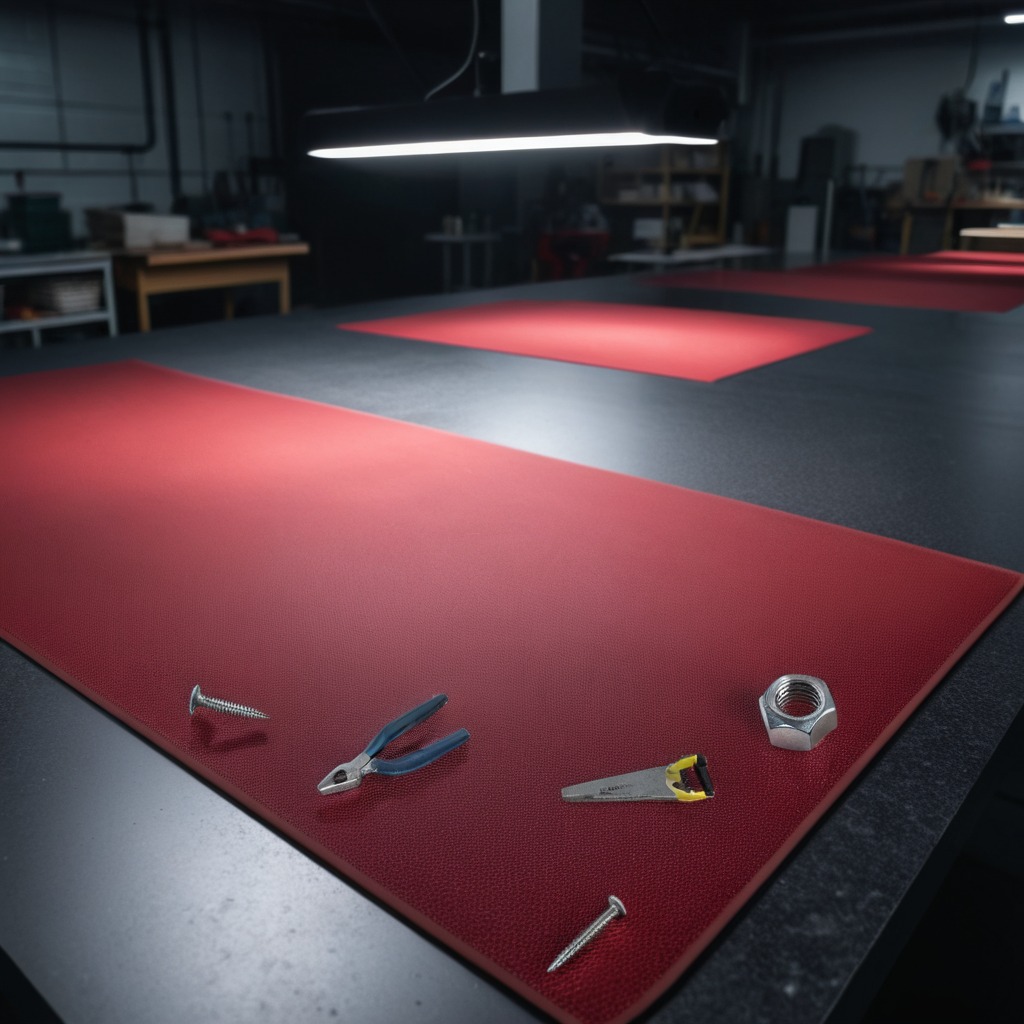
A metal machine screw, an iron nail, pliers, a handheld metal saw, and a metal nut are lying on a clean granite tabletop inside a workshop at night.